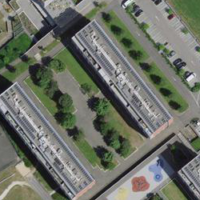
EUNIS habitat code: 55
Species observed at this site:
Lepidium draba